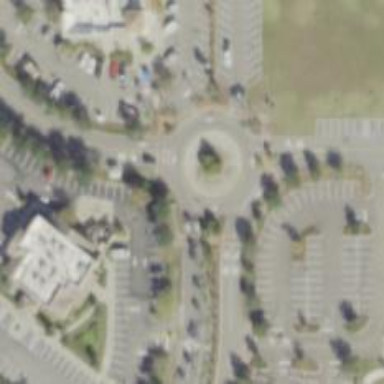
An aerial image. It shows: Service road that forms roundabout.